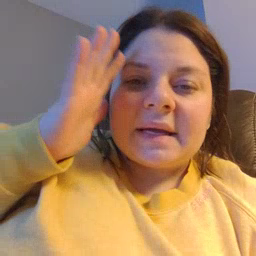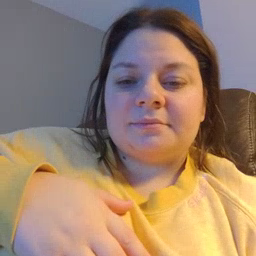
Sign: bee